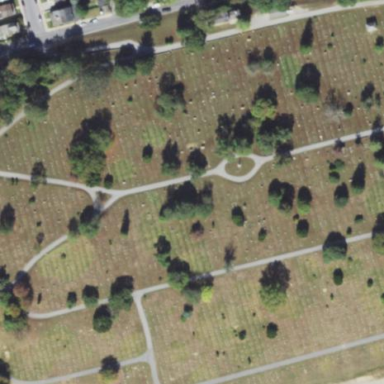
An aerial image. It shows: Cemetery.